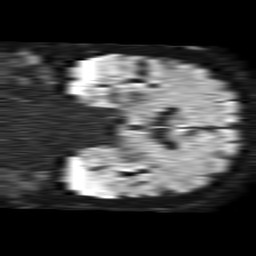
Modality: TRACE
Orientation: coronal
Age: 73
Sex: male
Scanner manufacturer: philips
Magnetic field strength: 1.5 T
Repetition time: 4.6 s
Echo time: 0.08631 s